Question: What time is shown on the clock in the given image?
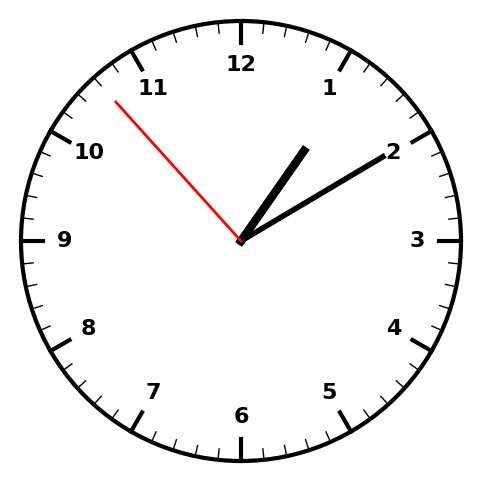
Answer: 01:09:53